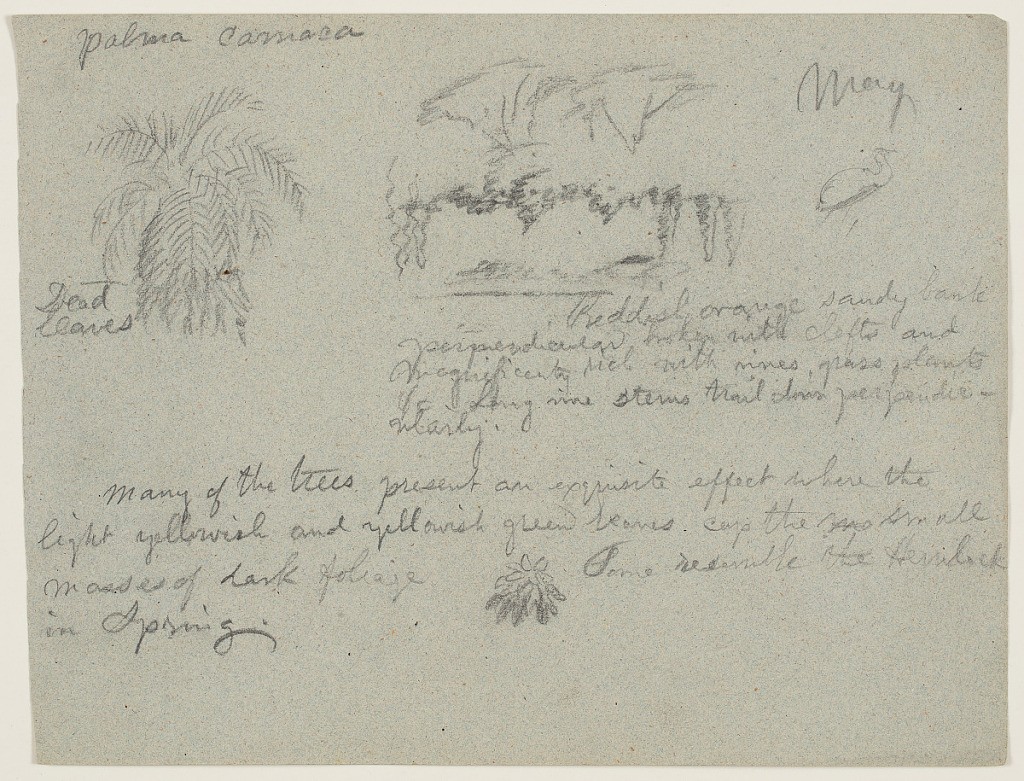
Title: Botanical Sketches along the Río Magdalena, Colombia
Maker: Frederic Edwin Church, American, 1826–1900
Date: May 1853
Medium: Graphite on gray-green laid paper
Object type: Drawing
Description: Botanical sketches along the Magdalena River in Colombia, with a crane-like bird at upper right. At upper left, a palm tree erroneously labeled "camaca" is visible. Beside, at right, a hastily rendered scene of hanging foliage beside a river is visible. Below, a small study of a plant bisects the inscribed text.